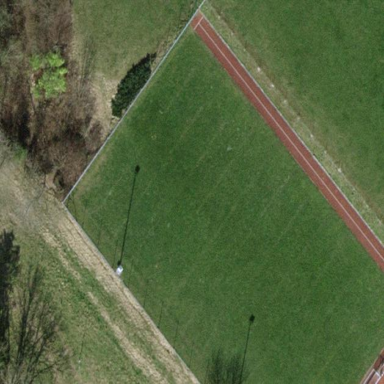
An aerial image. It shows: Grass pitch used for soccer.